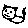
Label: cat